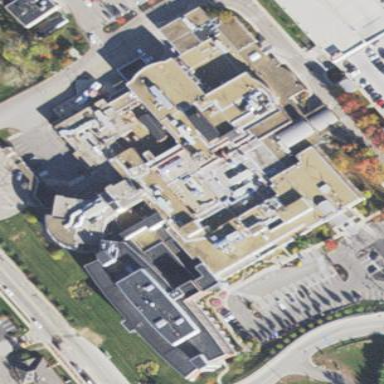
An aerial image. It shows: Hospital building.